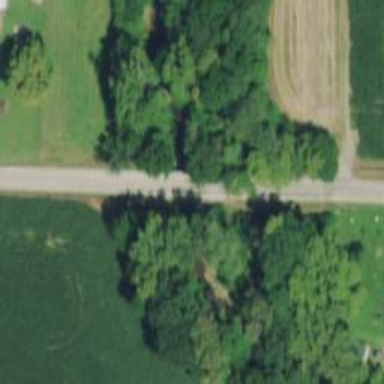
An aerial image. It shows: Unclassified road on bridge.